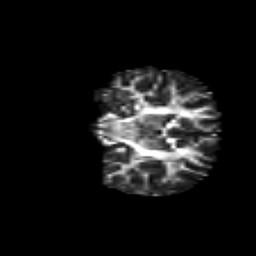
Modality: FA
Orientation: coronal
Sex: female
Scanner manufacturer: siemens
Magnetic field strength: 3 T
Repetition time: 5 s
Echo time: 0.071 s